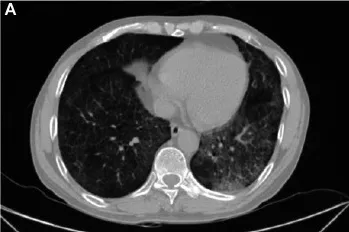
HRCT images. (A,B) Ground glass opacity and patchy shadow on bilateral lung, showing a crazy-paving pattern, mainly in the lower lobes.
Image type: radiology (ct)